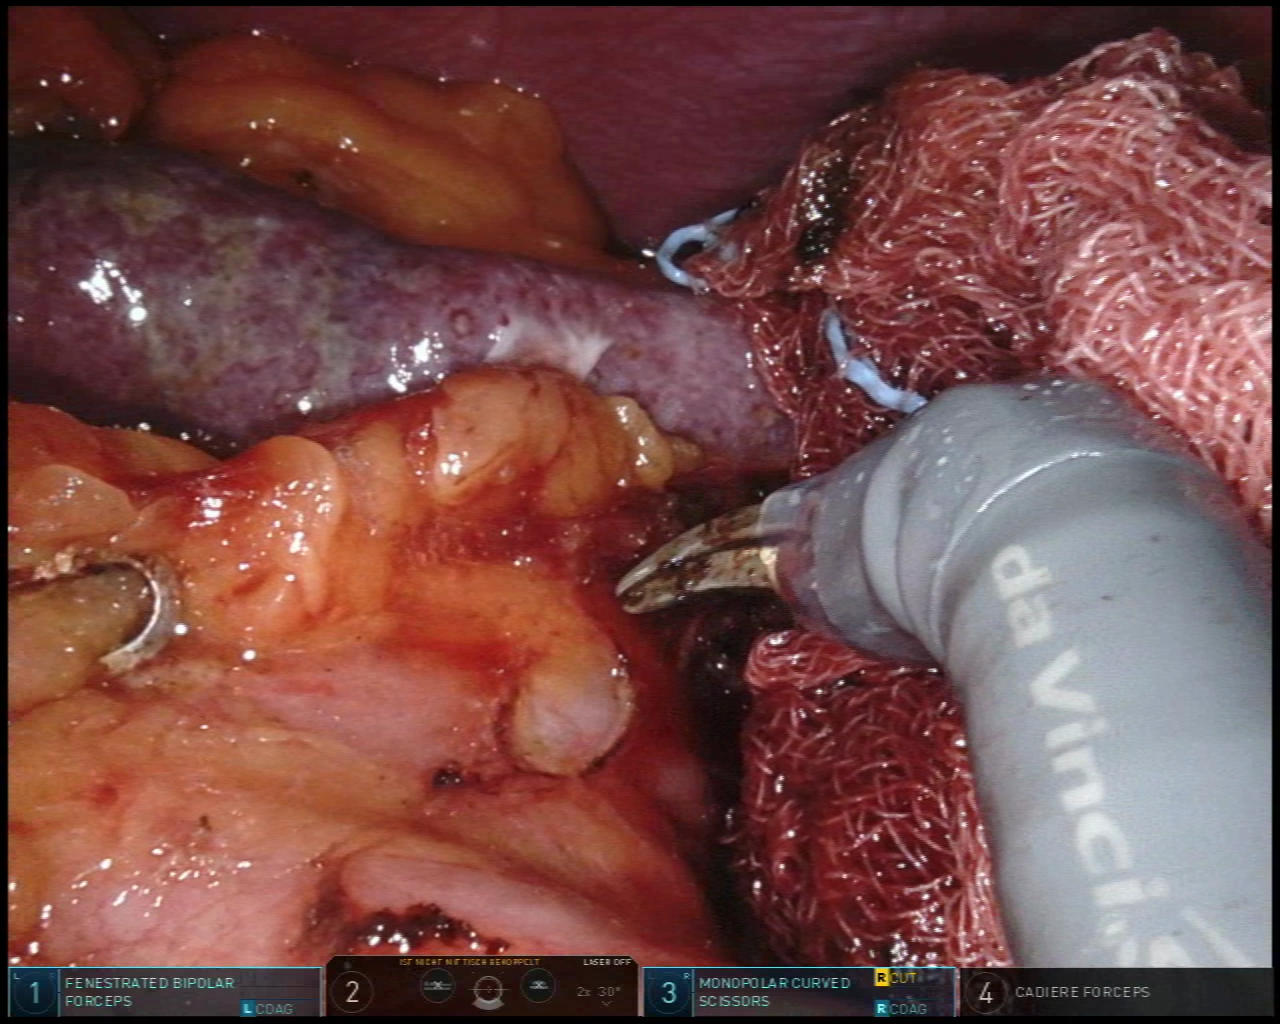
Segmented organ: spleen
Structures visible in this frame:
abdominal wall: yes
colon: yes
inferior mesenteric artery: no
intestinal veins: no
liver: no
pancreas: no
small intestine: no
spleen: yes
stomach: no
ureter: no
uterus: no
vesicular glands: no